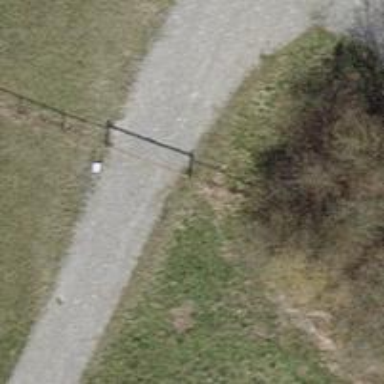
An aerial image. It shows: Gate.